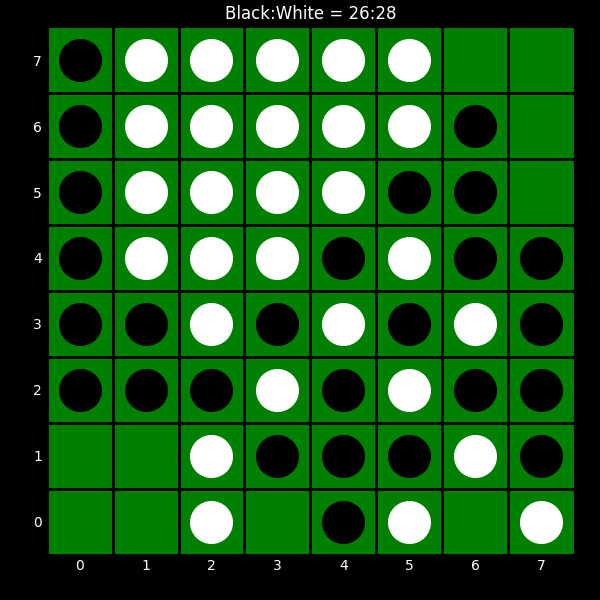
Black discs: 26
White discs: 28